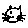
Label: cat